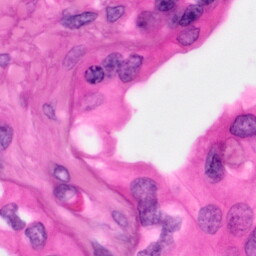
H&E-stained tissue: Pancreatic